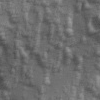
Atmospheric dust classification: not_dusty